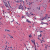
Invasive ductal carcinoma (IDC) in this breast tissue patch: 1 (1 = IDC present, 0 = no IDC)